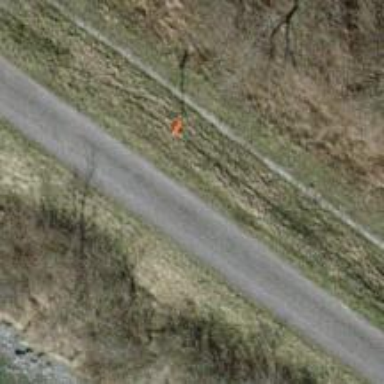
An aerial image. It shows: Pole with roofed pipeline marker.